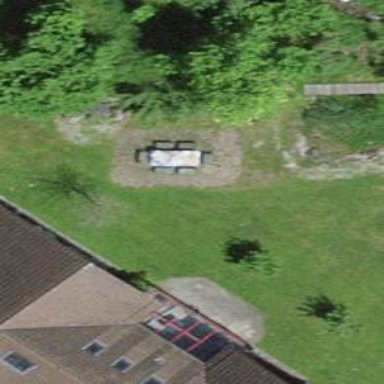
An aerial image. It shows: Picnic table located in leisure land area.